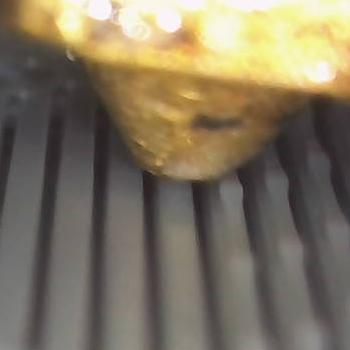
Flow rate: 37%